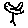
Label: bird